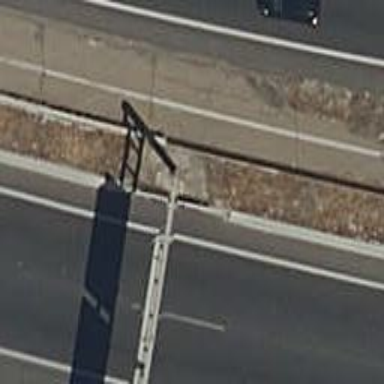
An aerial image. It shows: Jersey barrier wall.